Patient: sex M, age 26
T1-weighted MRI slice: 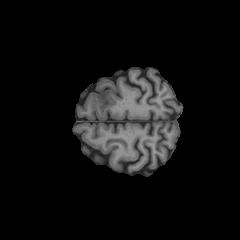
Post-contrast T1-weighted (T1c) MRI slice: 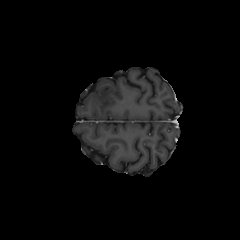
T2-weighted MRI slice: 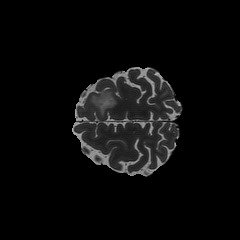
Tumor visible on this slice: yes
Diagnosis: Oligodendroglioma, IDH-mutant, 1p/19q-codeleted
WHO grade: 2